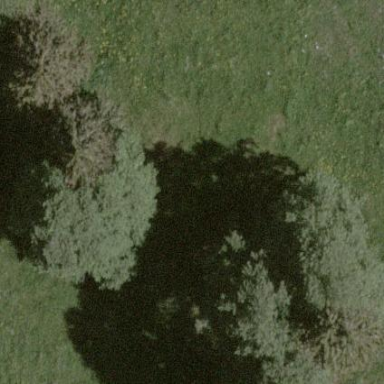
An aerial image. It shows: Forest area.